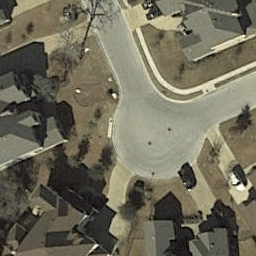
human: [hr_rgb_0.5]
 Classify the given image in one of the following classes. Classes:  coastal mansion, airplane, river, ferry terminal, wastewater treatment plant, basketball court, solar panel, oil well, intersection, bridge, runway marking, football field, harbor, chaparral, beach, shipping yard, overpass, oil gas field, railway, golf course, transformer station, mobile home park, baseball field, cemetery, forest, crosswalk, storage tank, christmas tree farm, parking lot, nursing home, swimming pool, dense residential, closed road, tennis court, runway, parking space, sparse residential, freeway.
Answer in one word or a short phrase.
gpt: closed road